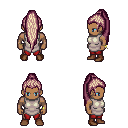
a pixel art fantasy rpg character, male body template, human, dark skin, white tunic, red pants, white blonde extra-long topknot hairstyle, bracelets, brown shoes, four views (front, back, left, right), 2x2 character sprite sheet, small pixel art, hard edges, no anti-aliasing